Question: I am trying to split a row from a 'CSV' file into an array. I can print out all the contents from the 'CSV' file to the console no problem, like this:
'''
CSV.foreach('so1.csv', :headers => true, :col_sep => " ", :skip_blanks => true) do |row|
id, name = row[0], row[1]
puts id, name
end
'''
However, when I try to split 'name' i.e. 'row[1]' into an 'names' array, I get a 'undefined method 'split' for nil:NilClass (NoMethodError)' message:
'''
CSV.foreach('so1.csv', :headers => true, :col_sep => " ", :skip_blanks => true) do |row|
id, name = row[0], row[1]
unless (id =~ /#/)
names = name.split
end
'''
I have also tried 'name.split("
")' and 'name.split(" ")' to no avail.
For clarity, a screenshot of the 'CSV' file:

<URL>
Could anybody shed any light on what is going wrong here? It would be great - thanks.
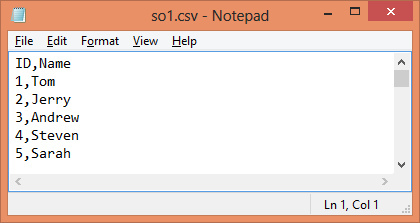
Answer: It's telling you that 'name' is 'nil', probably because 'row[1]' doesn't exist. My guess is the columns aren't being split properly. Right now you're saying that columns are separated by tabs but that's not what the screenshot is showing.
Are you sure you don't want ':col_sep => ","'?